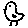
Label: bird